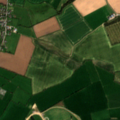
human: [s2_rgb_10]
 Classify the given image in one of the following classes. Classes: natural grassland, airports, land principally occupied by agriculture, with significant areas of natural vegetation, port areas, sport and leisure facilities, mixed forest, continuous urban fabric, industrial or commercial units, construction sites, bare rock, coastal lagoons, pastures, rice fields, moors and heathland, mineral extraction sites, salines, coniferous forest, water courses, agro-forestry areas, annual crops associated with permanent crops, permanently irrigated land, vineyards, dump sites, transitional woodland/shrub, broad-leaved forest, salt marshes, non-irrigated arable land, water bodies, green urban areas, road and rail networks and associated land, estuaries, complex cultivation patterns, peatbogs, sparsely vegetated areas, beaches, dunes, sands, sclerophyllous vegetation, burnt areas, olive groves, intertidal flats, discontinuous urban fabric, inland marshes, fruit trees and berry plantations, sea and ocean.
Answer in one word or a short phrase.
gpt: non-irrigated arable land, pastures, complex cultivation patterns